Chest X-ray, PA view. Patient: 54 years old, sex F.
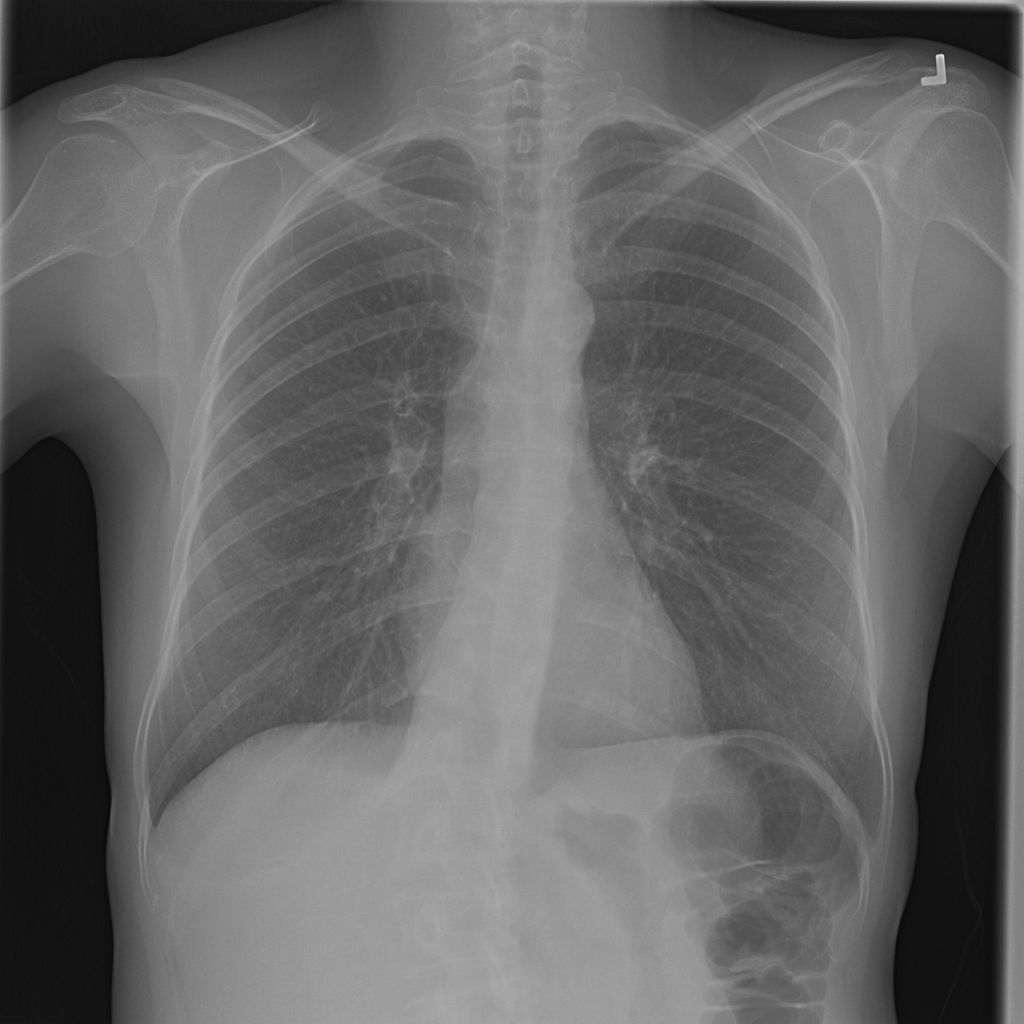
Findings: No Finding